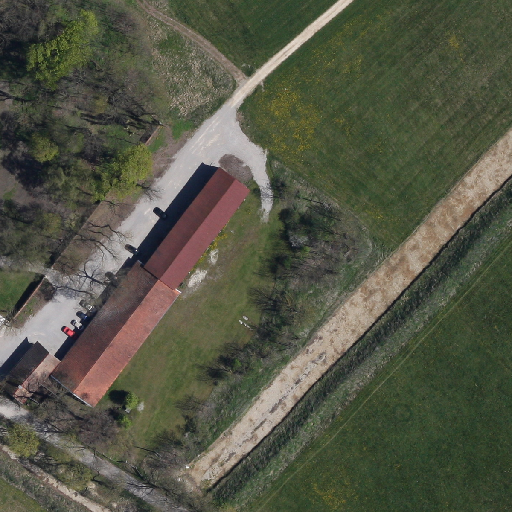
Referring expression: vehicle